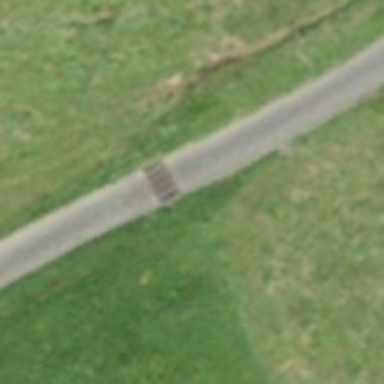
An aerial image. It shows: Cattle grid.